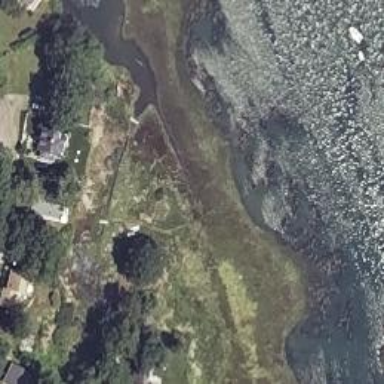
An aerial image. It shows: Tidal channel flowing through the area.